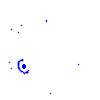
Particle: pion